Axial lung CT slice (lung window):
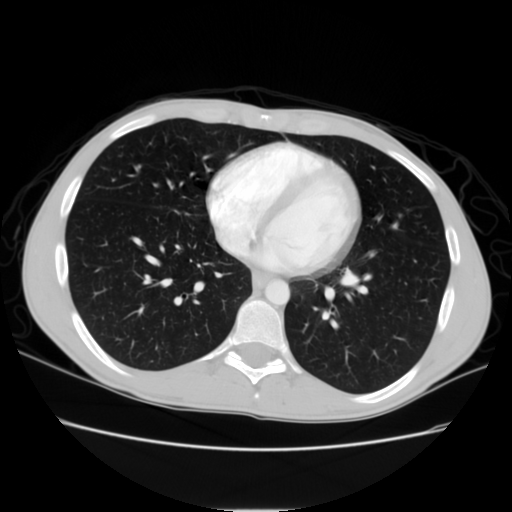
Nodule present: no